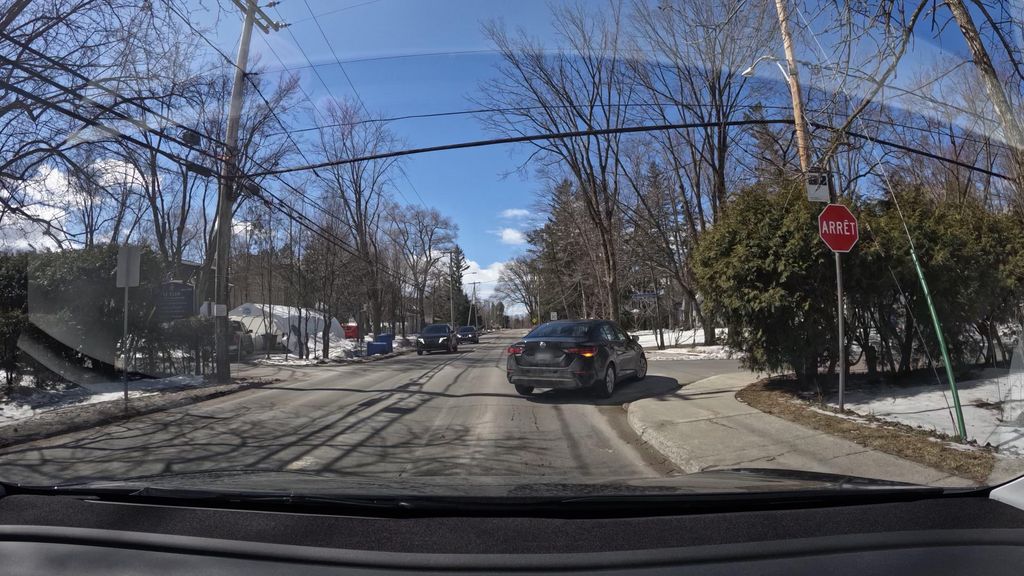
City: montreal